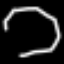
Label: octagon